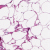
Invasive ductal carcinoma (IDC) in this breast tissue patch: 0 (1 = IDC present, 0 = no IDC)